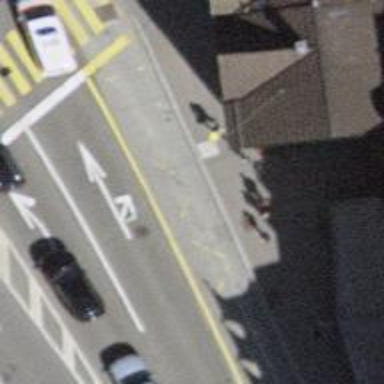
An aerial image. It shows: Bus stop with sheltered platform for public transport.